Question: I have two 'smoothScatter' plots and hope to subtract them. See Below:
'''
par(mfrow=c(1,2))
set.seed(3)
x1 = rnorm(1000)
y1 = rnorm(1000)
smoothScatter(x1,y1,nrpoints=length(x1),cex=3)
x2 = rnorm(200)
y2 = rnorm(200)
smoothScatter(x2,y2,nrpoints=length(x2),cex=3,colramp=colorRampPalette(c("white","red")))
'''

My hope is that I can produce a 3rd plot which is a colorful subtraction of the 1st plot from the 2nd plot. That is, there will be areas which are blue, red, and then if possible I'd like to make the overlapped areas gray. But I'd like the colors to be consistent with the new densities. For instance, the center of the new plot would be almost fully gray, whereas the outsides may have some gray but also patches of blue and red. Note that the two plots have different numbers of points. How could I do such a thing?
The only way I can think of doing this is to go pixel by pixel and subtract the colors from one plot to another. The problem is, I don't know how to grab the color intensities at each pixel to do this. However, even if I were to achieve this, white minus white would probably give black, which I wouldn't want.
Thanks in advance!
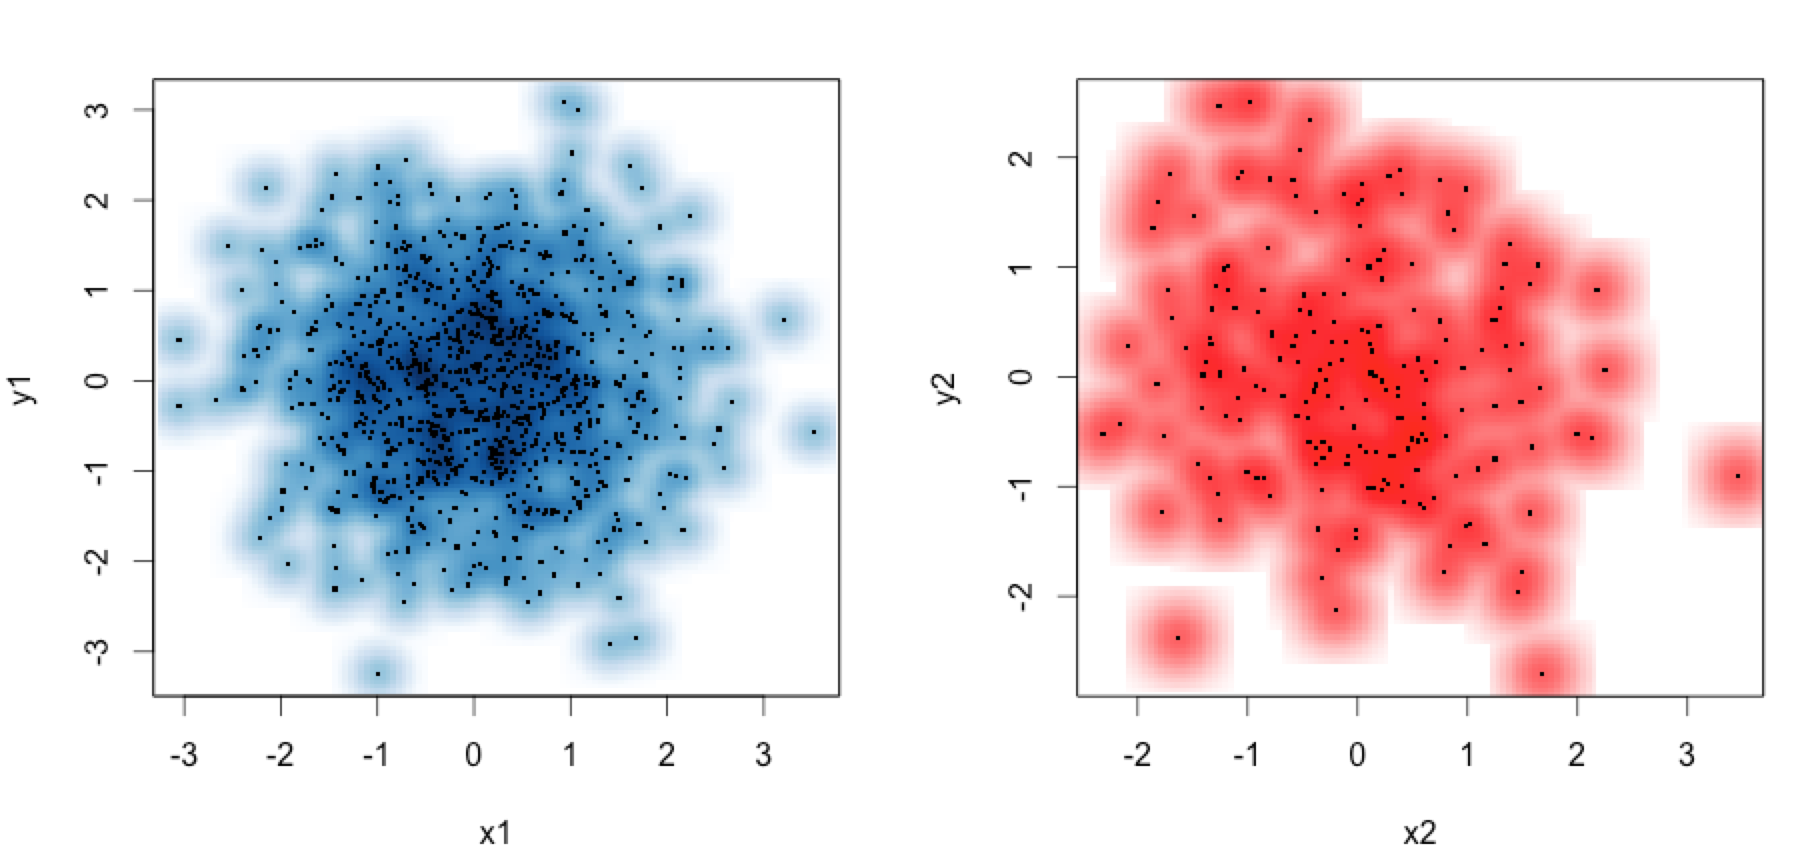
Answer: You might consider using slightly transparent colors
'''
#helper function to make transparent ramps
alpharamp<-function(c1,c2, alpha=128) {stopifnot(alpha>=0 & alpha<=256);function(n) paste(colorRampPalette(c(c1,c2))(n), format(as.hexmode(alpha), upper.case=T), sep="")}
'''
And then we can overplot the two graphs with
'''
smoothScatter(x1,y1,nrpoints=length(x1),cex=3, colramp=alpharamp("white",blues9))
par(new=T)
smoothScatter(x2,y2,nrpoints=length(x2),cex=3,colramp= alpharamp("white","red"), axes=F, ann=F)
'''
Here's that this code produces.

If, you still want to get to the actual color values in the plot, that's actually a bit tricky. You'd have to call 'grDevices:::.smoothScatterCalcDensity' directly with your data. Then you'd have to transform the returned 'fhat' values by taking 4th root and rescaling to 0-1. Then you convert to color by taking those values and then those values (let's call them 'z' are converted to indexes using the formula 'floor((256 - 1e-05) * z + 1e-07)+1'. Then those indexes are used to find a value from the 256 colors generated from the ramp you supply. It's all a bit crazy but you can read the source to 'smoothScatter' and 'image.default' to see how it really happens.